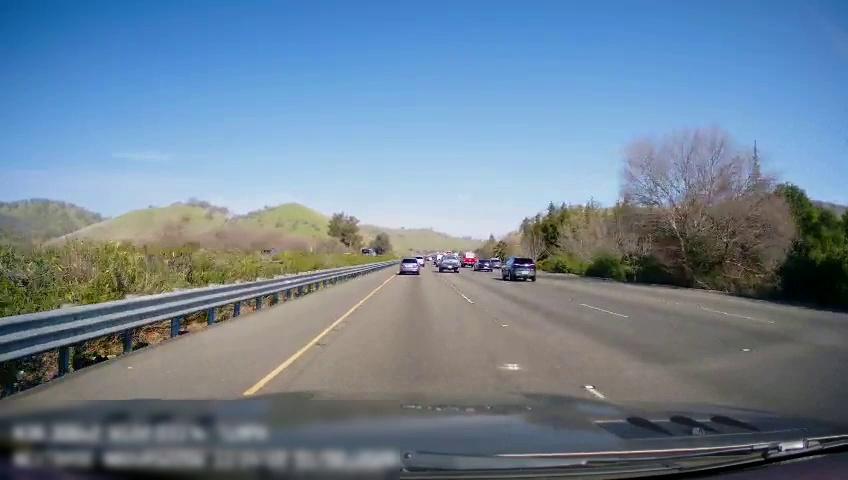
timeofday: Day
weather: Sunny
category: Drivable Space
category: Vehicles | Bus
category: Vehicles | Car
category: Vehicles | SUV
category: Vehicles | Truck
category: Vehicles | Car
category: Vehicles | SUV
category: Vehicles | Van
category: Vehicles | Truck
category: Vehicles | SUV
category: Lanes | Current Lane
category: Lanes | Current Lane
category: Lanes | Alternate Lane
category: Lanes | Alternate Lane